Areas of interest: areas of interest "Commercial service"
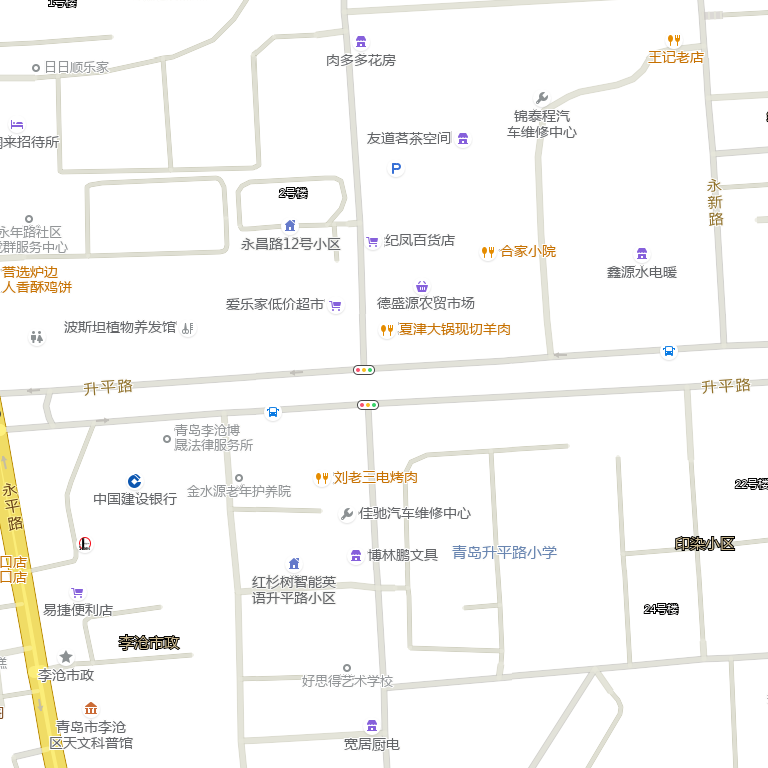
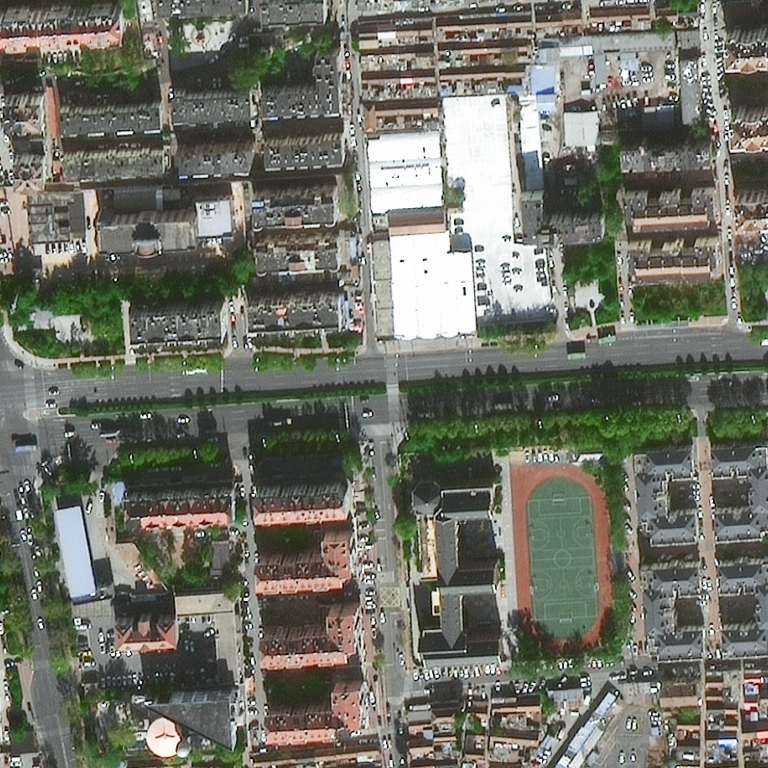